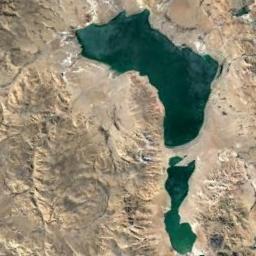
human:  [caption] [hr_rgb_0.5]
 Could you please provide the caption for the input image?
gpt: The lake has an irregular shape .

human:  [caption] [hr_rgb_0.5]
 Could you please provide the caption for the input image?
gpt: An irregularly shaped turquoise lake on a tan mountain .

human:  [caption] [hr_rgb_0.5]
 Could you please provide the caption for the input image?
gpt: There are two green lakes with yellow bare land around .

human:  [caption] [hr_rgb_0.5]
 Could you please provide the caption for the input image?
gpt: The ground is uneven around the lake .

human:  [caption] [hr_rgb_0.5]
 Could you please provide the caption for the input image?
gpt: The two lakes lie in a mountainous area and the water is deep green .